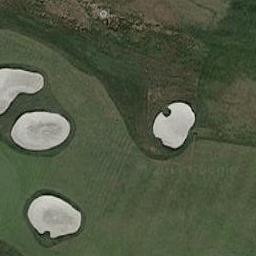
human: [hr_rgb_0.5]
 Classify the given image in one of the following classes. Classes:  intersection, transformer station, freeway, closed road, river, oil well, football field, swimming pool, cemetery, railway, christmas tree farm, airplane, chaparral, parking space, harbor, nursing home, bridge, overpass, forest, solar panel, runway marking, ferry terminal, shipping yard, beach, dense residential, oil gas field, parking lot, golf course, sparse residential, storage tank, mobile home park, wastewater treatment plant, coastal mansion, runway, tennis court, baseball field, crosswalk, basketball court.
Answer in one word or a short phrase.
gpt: golf course